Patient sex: F
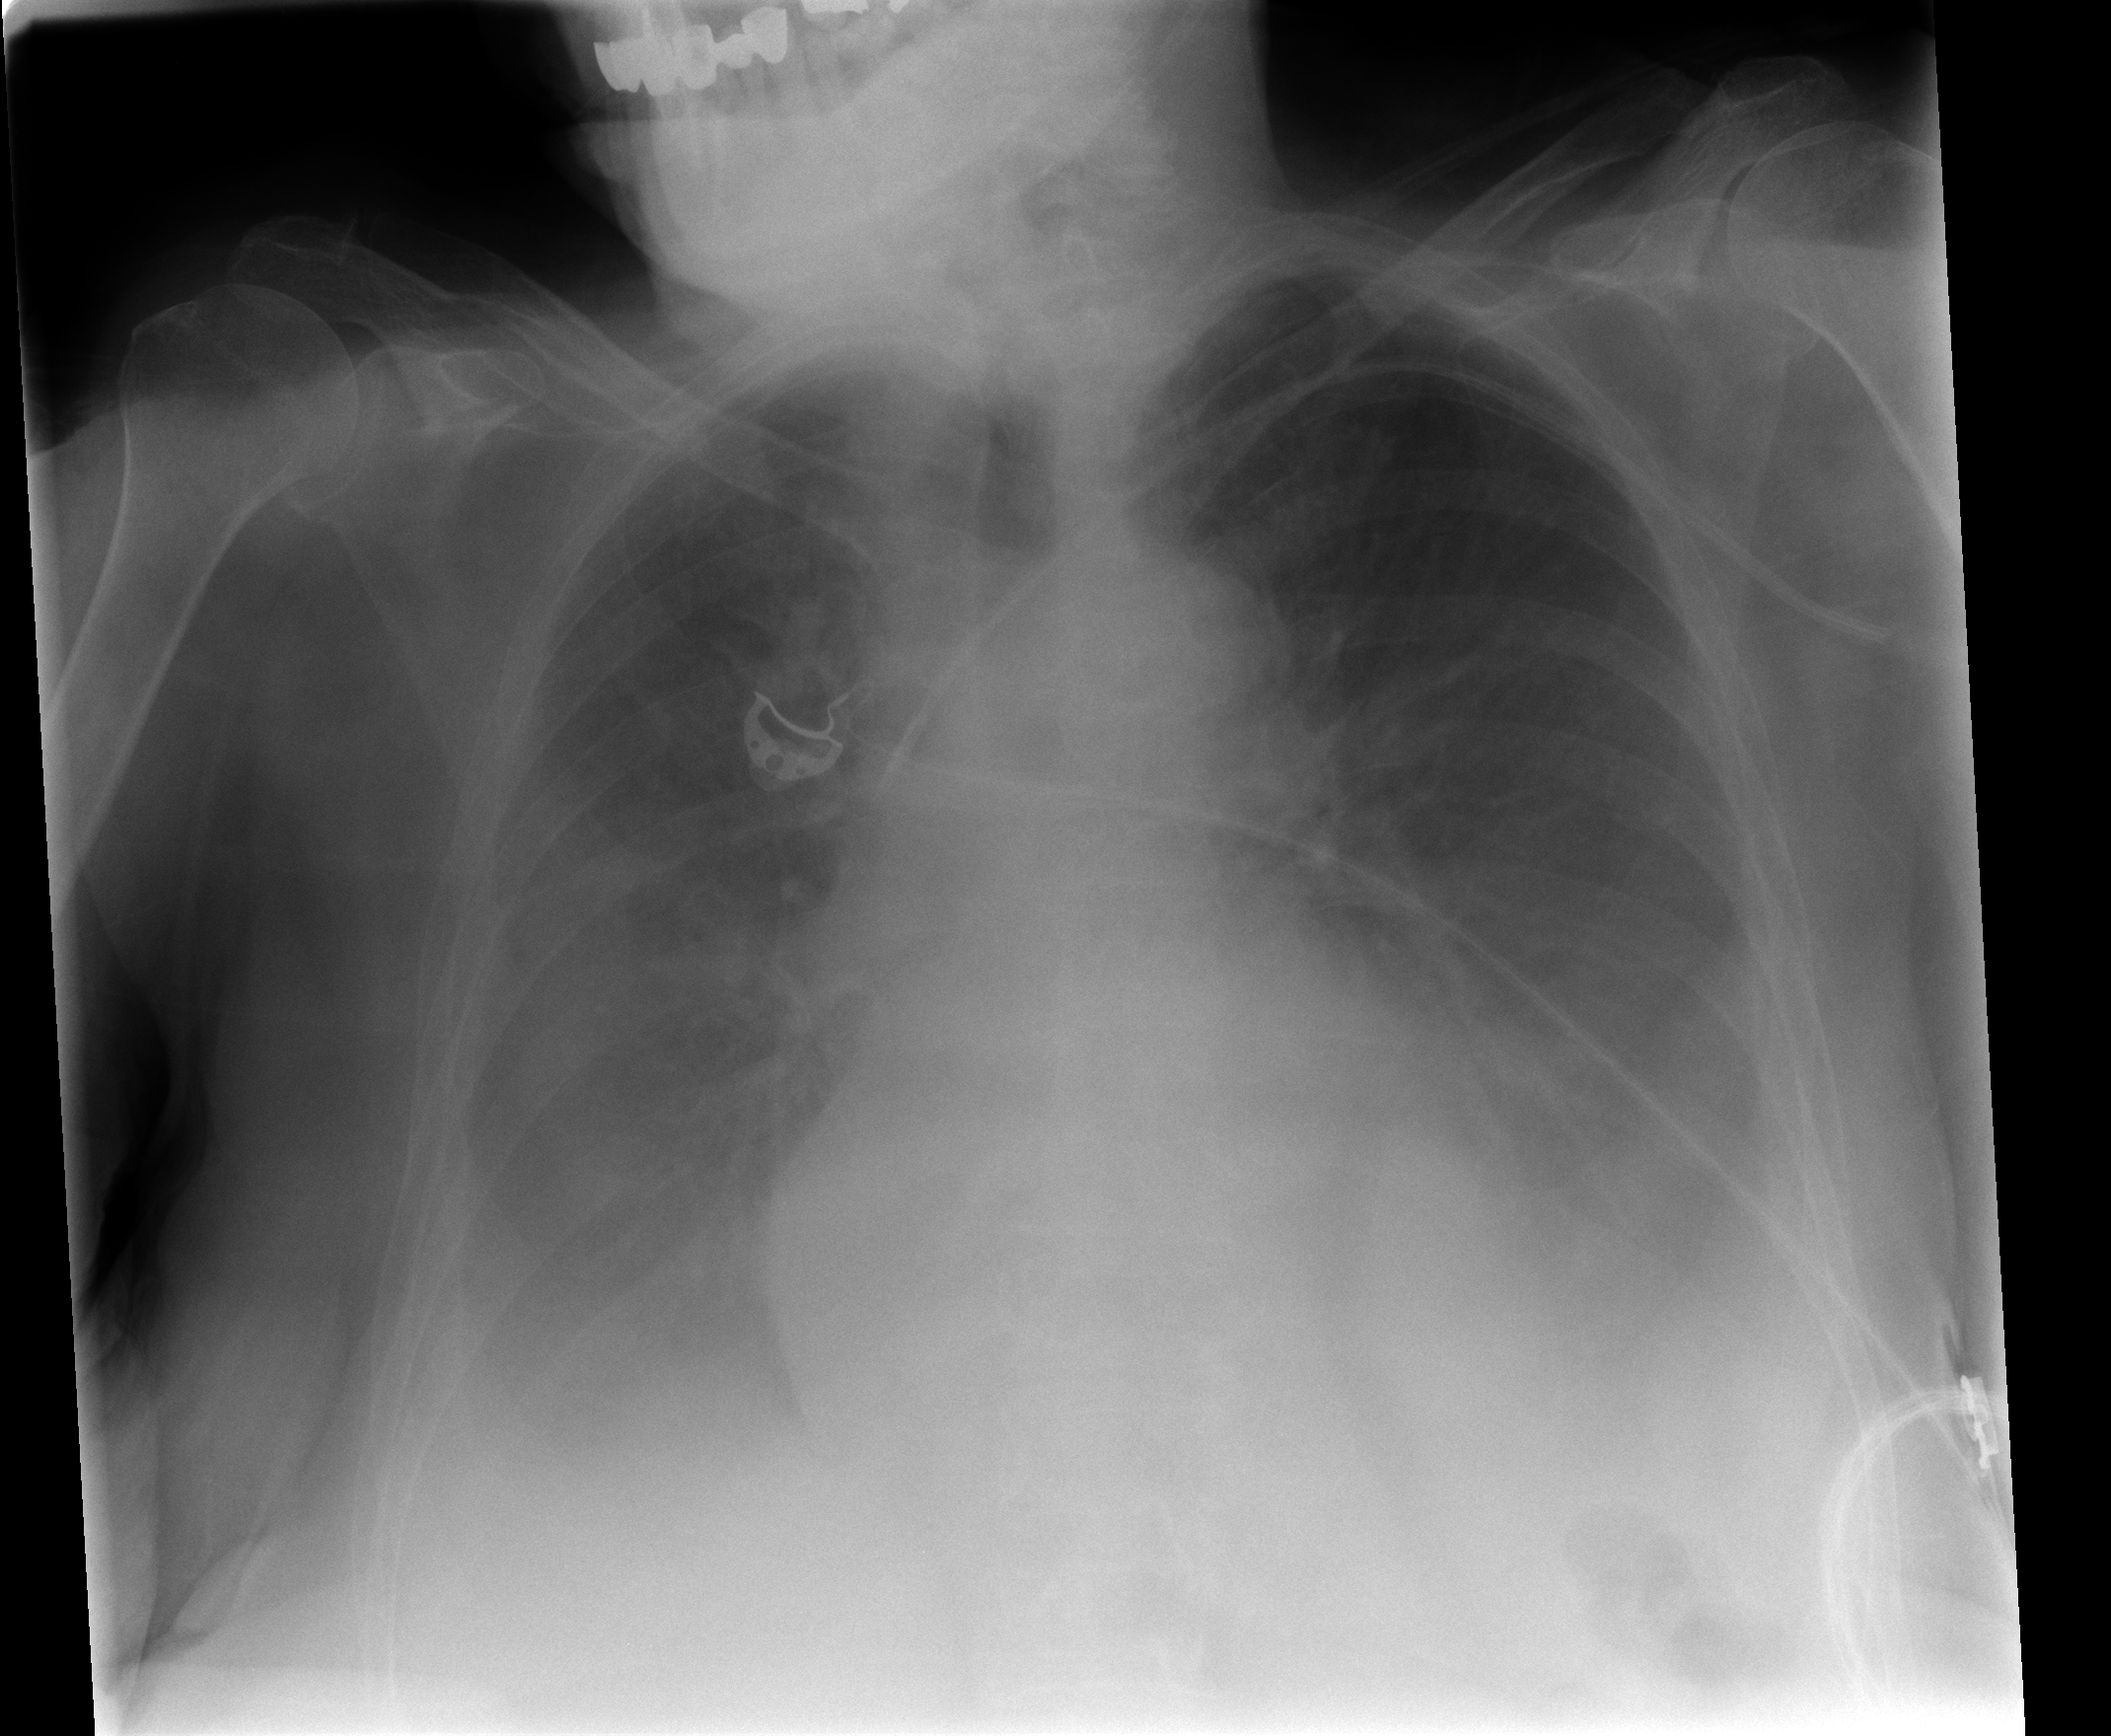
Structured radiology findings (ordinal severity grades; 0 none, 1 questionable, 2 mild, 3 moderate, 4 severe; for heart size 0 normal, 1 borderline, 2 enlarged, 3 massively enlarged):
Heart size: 2
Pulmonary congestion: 0
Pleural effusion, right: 3
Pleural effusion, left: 3
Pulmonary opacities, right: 0
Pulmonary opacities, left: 0
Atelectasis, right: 2
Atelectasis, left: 2